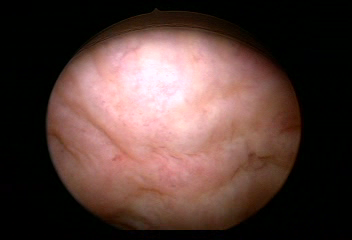
Modality: WLC
Class: Normal mucosa
Bladder cancer association: No